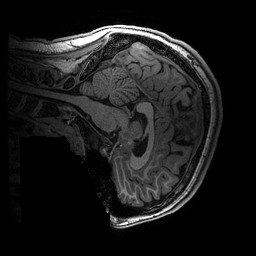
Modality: T1w
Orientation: sagittal
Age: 14
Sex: male
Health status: ill
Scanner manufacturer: ge
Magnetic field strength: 3 T
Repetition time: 0.007664 s
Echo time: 0.00342 s